Interaction volume radius: 5 \u00c5
Interaction volume height: 15 \u00c5
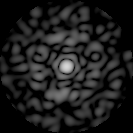
Disorder parameter: 0.8284